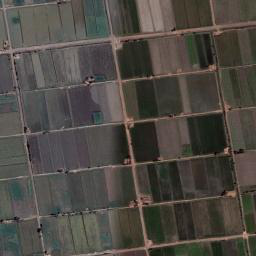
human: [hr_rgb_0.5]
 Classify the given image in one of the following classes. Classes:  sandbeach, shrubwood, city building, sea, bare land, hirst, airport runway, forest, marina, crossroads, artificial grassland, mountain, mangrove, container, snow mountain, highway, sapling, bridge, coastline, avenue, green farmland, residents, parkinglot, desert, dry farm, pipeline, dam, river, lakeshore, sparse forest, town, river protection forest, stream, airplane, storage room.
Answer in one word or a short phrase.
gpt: green farmland